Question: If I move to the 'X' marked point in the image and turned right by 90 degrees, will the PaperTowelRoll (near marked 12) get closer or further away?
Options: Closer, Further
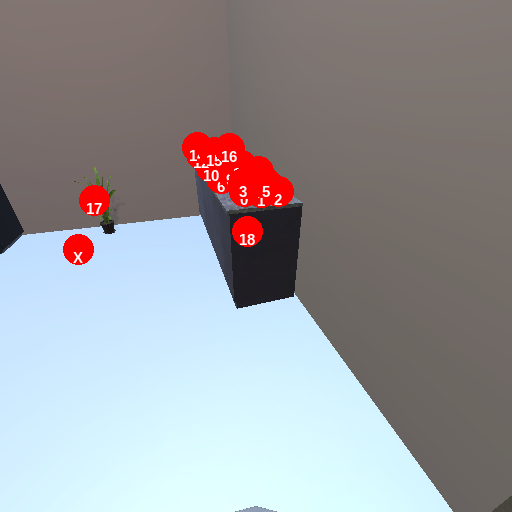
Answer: Closer